Question: I have a file which contains on each line a value from {-1, 0, 1, 2, 3}. It looks like this:

I want to put all this values in an array of type int like this:
'''
int[] linesValue = new int[NUMBER_OF_LINES];
int i;
for (i = 0; i < NUMBER_OF_LINES; i++)
{
string tmpVal = reader.ReadLine();
linesValue[i] = Convert.ToInt32(tmpVal);
}
'''
"NUMBER_OF_LINES" is a private int and "reader" is a StreamReader.
When I run the code it gives me the error: "Input string was not in the correct format"
I tried reader.ReadLine().ToString() but it still doesn't work.
I would really appreciate if you guys can help me with this problem.
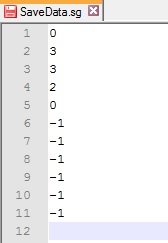
Answer: You are getting the last line or line breaks as an empty string in your 'string' and that can't be converted into 'int', hence the exception. Just add a check for <URL> like:
'''
{
string tmpVal = reader.ReadLine();
if(!string.IsNullOrWhiteSpace(tmpVal))
{
linesValue[i] = Convert.ToInt32(tmpVal);
}
}
'''
Also make sure that you are maintaining your 'index' with this check, hence you may end up with empty entries in your array due to index increment.
You can also use <URL> and parse each line to 'int' array like:
'''
int[] array = File.ReadLines("filePath")
.Where(r => !string.IsNullOrWhiteSpace((r)))
.Select(r => int.Parse((r)))
.ToArray();
'''
Look for using <URL> method. TryParse group of methods doesn't raise an exception if parsing fails. They return a 'bool' indicating if parsing was successful or not, and the parsed value is provided in the 'out' parameter.